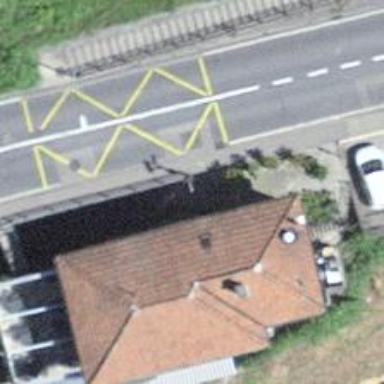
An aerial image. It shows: Bus stop with platform for public transport.